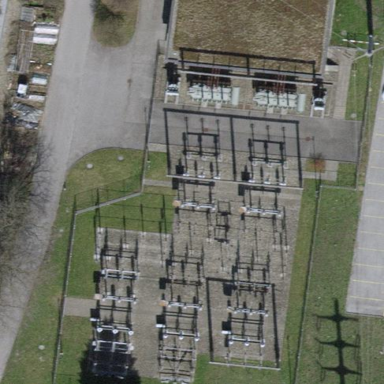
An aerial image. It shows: Transmission level substation.